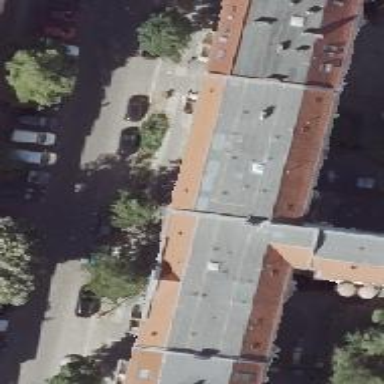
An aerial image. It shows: Building with apartments featuring unique double saltbox roof shape.